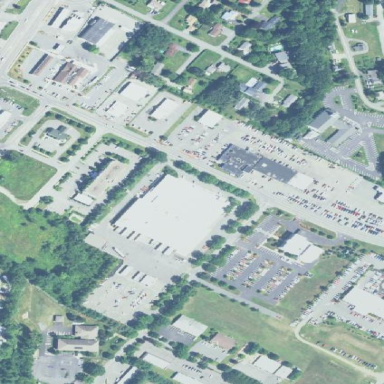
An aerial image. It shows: Commercial area.